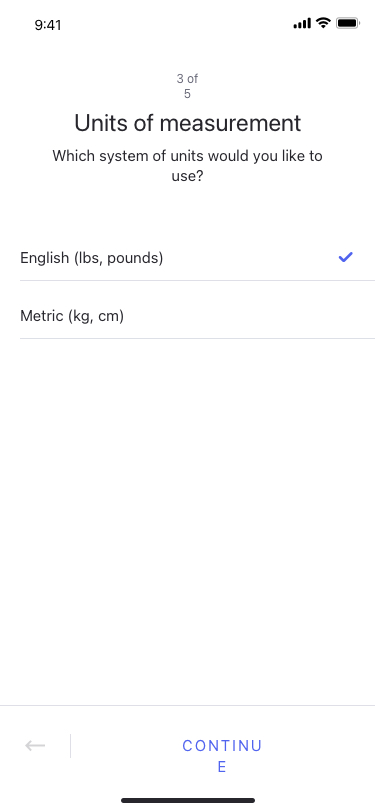
Text in this UI design:
Units of measurement
3 of 5
Which system of units would you like to use?